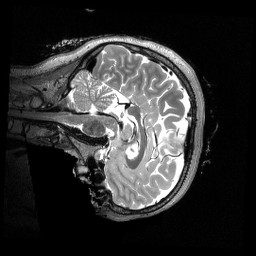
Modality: T2w
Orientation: sagittal
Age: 22
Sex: female
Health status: healthy
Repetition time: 3.2 s
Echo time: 0.563 s